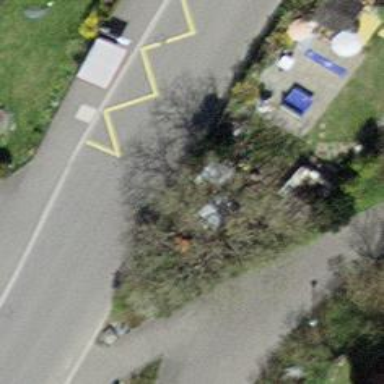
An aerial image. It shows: Public transport stop position.